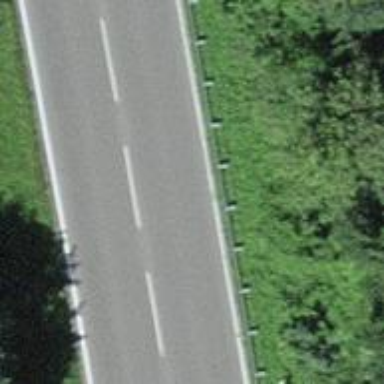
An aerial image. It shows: Primary road with asphalt surface.